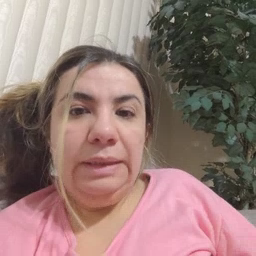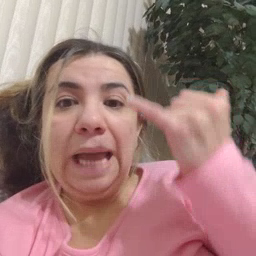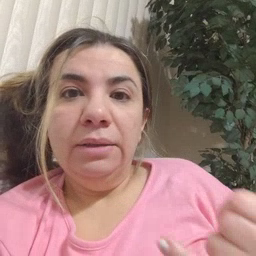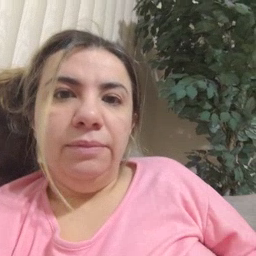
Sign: now